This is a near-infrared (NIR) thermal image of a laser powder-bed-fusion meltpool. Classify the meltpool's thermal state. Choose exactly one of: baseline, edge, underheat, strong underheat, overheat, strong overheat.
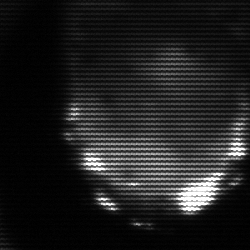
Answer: edge